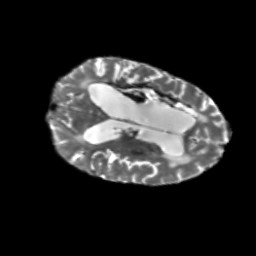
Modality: T2w
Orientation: axial
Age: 52
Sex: male
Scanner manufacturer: siemens
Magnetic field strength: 3 T
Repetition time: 5.25 s
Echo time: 0.08 s